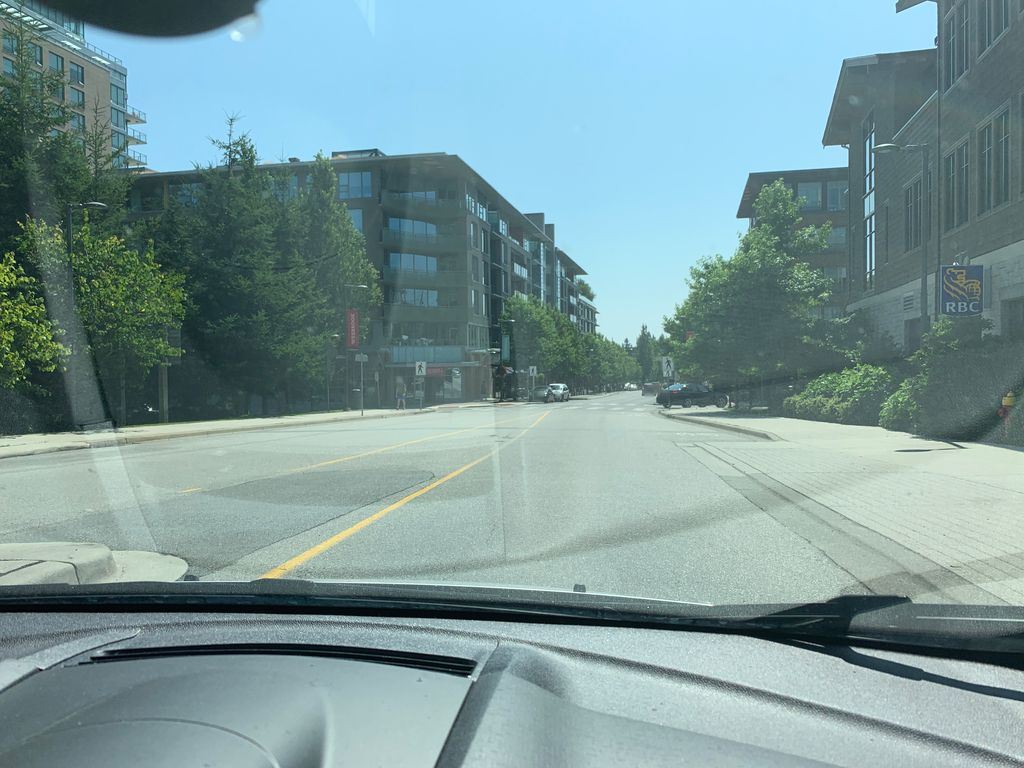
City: vancouver